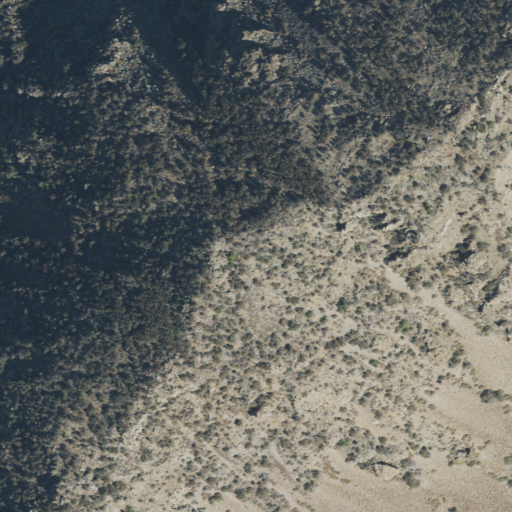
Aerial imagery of mountains in Utah named Pilot Range containing evergreen forest and shrub